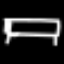
Label: bed